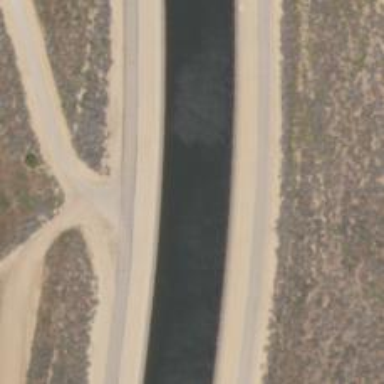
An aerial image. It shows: Canal.